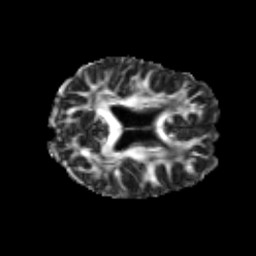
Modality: FA
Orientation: axial
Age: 21
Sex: male
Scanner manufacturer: siemens
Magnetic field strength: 3 T
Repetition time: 3.5 s
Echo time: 0.113 s